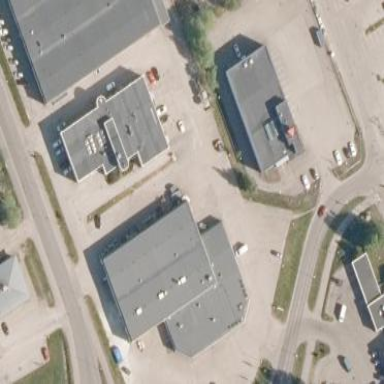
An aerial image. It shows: Retail building.